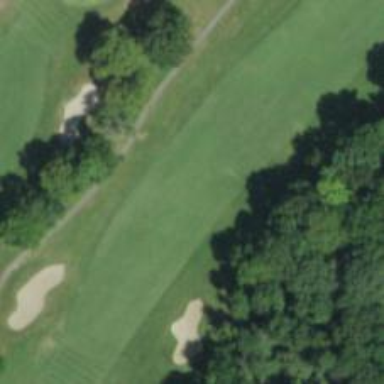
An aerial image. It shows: View of golf hole.